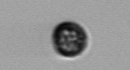
Label: Dinophyceae